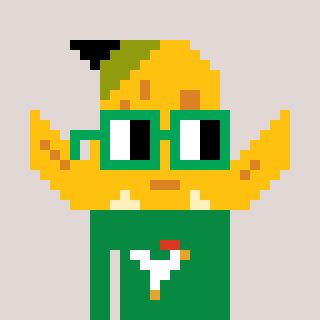
a pixel art character with square green glasses, a banana-shaped head and a green-colored body on a warm background